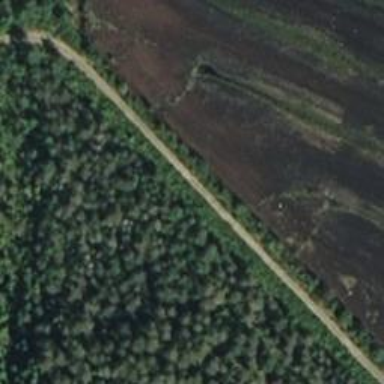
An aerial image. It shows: Unclassified road.